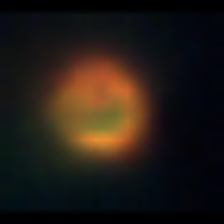
Taxon: NanoPlankton
Group: Other